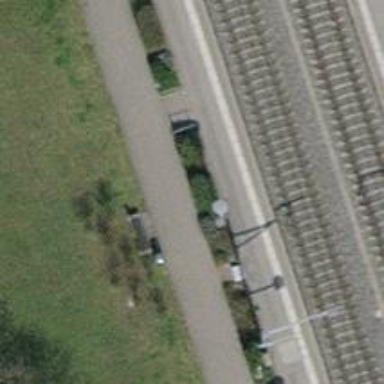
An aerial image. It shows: Bench.